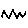
Label: zigzag